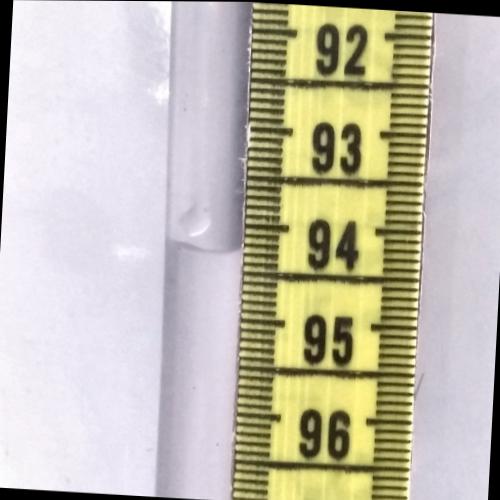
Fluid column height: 94.3 cm